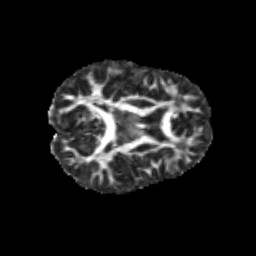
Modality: FA
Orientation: axial
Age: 11
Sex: male
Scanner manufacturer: siemens
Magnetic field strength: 3 T
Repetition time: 3.8 s
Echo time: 0.07 s